Question: I want to change my TinyMCE theme

into a theme from Grappelli like found <URL>. Any help? I really feel the documentation in the link isn't that complete.
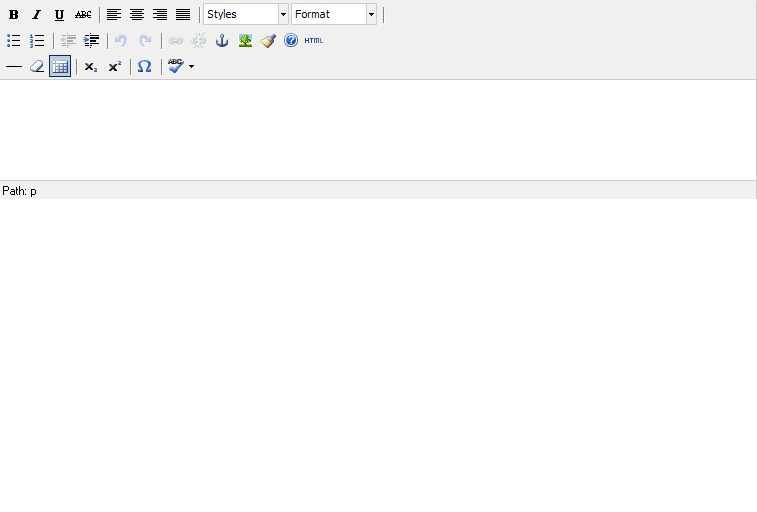
Answer: I just found out the solution.
First in my 'settings.py', I removed the tinymce then added
'''
class Media:
js = ['/static/grappelli/tinymce/jscripts/tiny_mce/tiny_mce.js',
'/static/grappelli/tinymce_setup/tinymce_setup.js',
]
'''
on my 'admin.py'